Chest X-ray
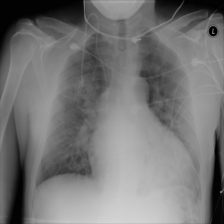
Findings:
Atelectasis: negative
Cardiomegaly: positive
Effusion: negative
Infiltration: positive
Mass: negative
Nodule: negative
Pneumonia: negative
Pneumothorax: negative
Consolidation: negative
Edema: negative
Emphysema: negative
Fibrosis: negative
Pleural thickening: negative
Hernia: negative